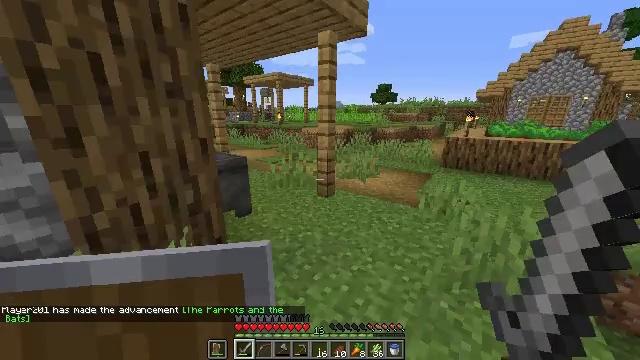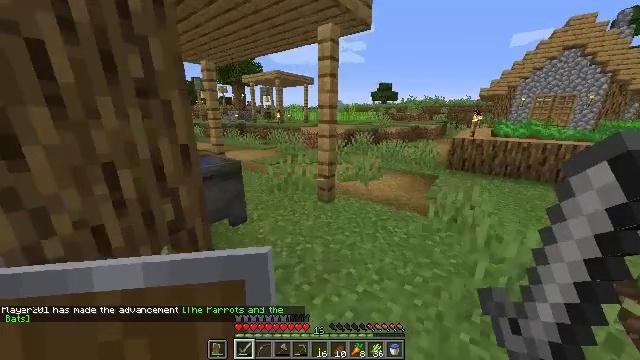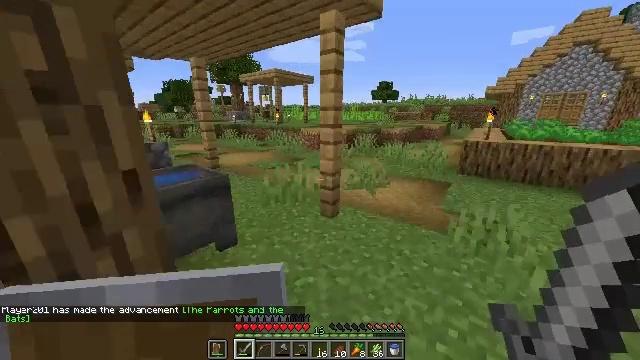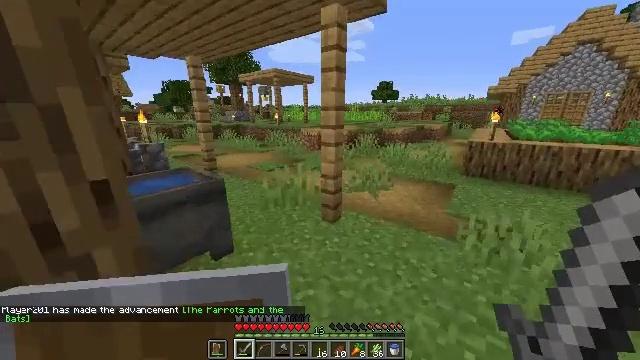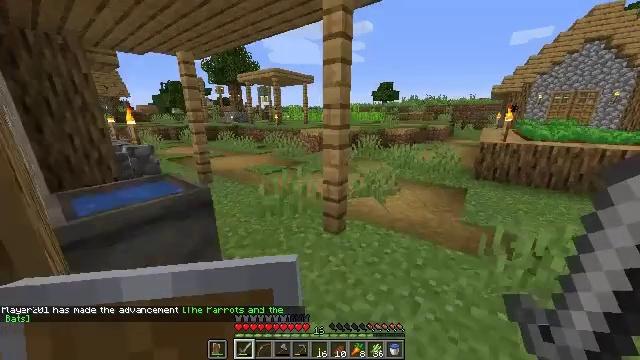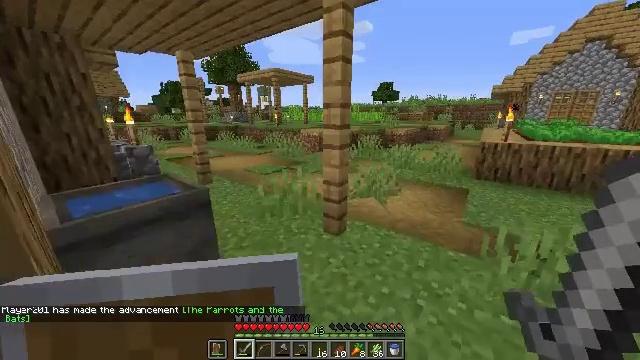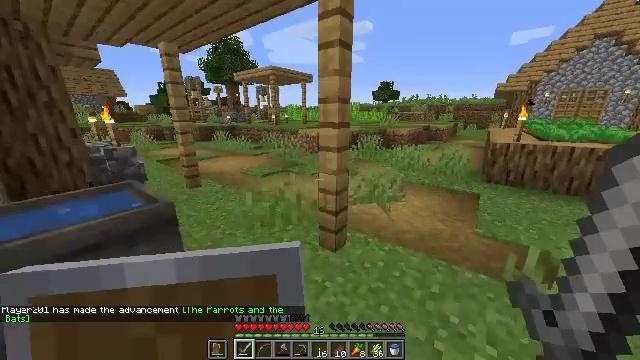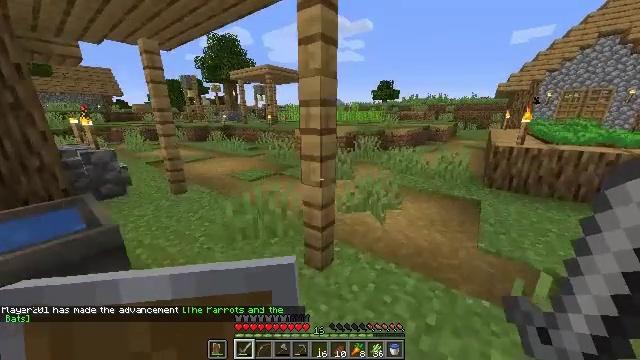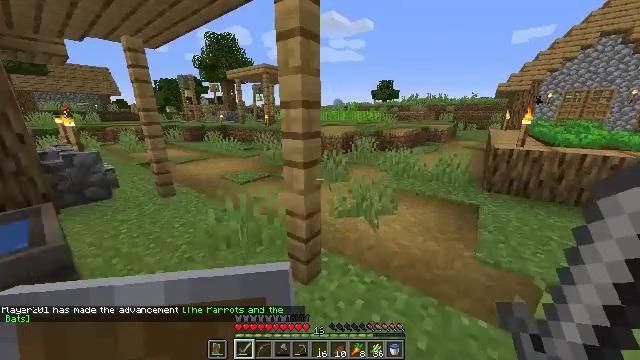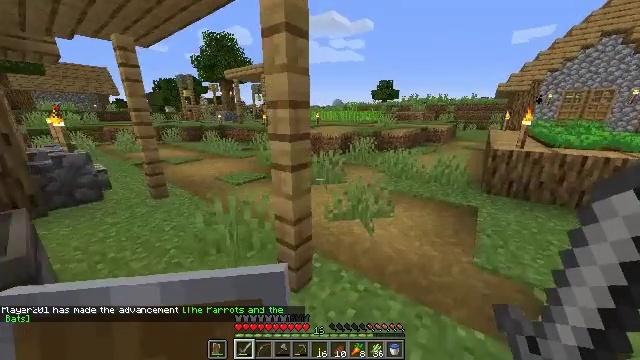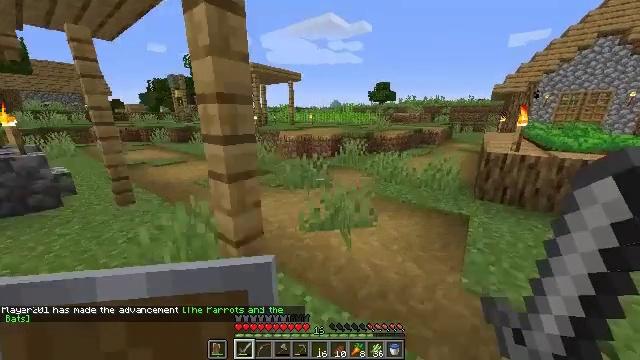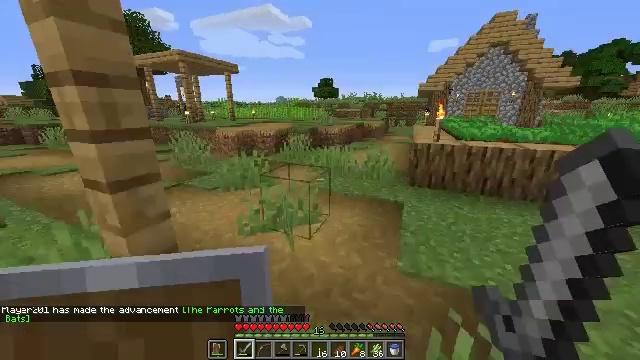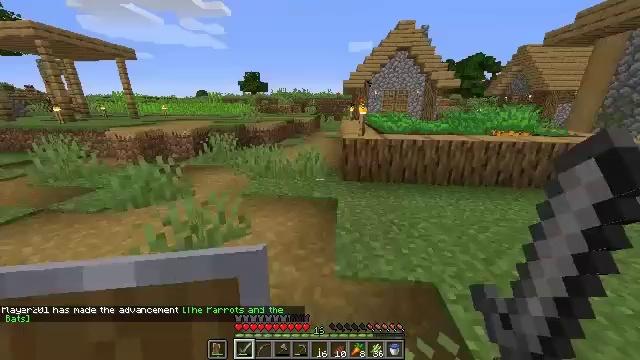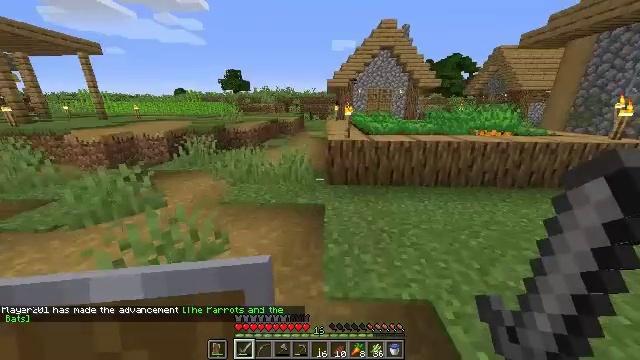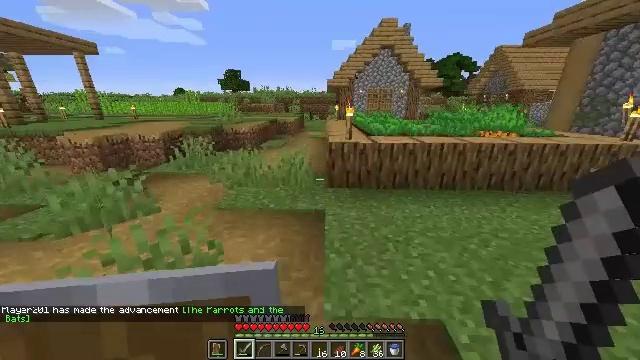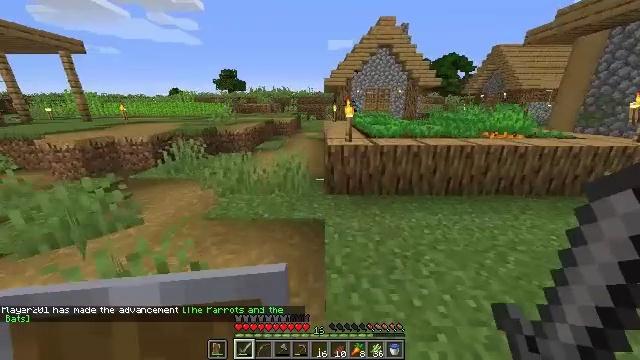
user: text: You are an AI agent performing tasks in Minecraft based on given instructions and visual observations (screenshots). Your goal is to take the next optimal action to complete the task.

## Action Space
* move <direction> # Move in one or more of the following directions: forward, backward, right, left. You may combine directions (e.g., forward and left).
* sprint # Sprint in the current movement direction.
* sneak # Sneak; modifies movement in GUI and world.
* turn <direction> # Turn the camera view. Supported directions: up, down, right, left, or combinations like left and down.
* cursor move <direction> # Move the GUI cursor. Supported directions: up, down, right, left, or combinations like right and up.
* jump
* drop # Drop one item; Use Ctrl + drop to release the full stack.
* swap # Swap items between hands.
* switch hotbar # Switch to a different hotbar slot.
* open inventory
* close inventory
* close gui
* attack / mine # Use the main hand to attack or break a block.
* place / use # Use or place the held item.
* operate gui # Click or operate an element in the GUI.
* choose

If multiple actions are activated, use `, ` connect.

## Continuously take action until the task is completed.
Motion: motion action
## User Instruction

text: Dig up carrots from the soil.
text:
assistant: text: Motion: move forward
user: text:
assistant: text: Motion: move forward
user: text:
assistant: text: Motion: move forward
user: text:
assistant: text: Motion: move forward
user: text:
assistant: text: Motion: move forward
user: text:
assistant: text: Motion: move forward and move right
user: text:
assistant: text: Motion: move forward and move right
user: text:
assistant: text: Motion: move forward and move right
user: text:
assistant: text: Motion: move forward and move right
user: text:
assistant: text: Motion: move forward and move right
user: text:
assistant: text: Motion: move forward and move right, turn right and down
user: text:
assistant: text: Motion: move forward, turn right
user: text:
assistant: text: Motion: move forward, turn right
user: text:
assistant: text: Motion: move forward
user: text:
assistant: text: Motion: move forward
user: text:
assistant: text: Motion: move forward, turn right
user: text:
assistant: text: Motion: move forward, turn right
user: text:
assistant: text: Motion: move forward, turn right
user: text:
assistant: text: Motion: move forward, turn right
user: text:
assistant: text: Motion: move forward, turn right and up
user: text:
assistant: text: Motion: move forward, turn right
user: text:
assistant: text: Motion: move forward
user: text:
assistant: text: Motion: move forward, turn left
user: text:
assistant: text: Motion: move forward
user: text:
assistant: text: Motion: turn right
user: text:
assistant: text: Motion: no_op
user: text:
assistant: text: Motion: no_op
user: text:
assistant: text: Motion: no_op
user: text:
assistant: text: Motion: no_op
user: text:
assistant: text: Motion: no_op